Brain MRI, t2w sequence, axial 2D slice.
Patient: age 30, sex F, weight 75 kg, height 1.7 m
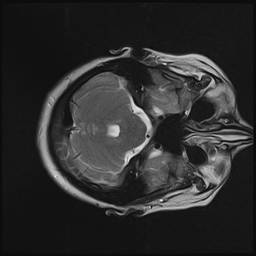